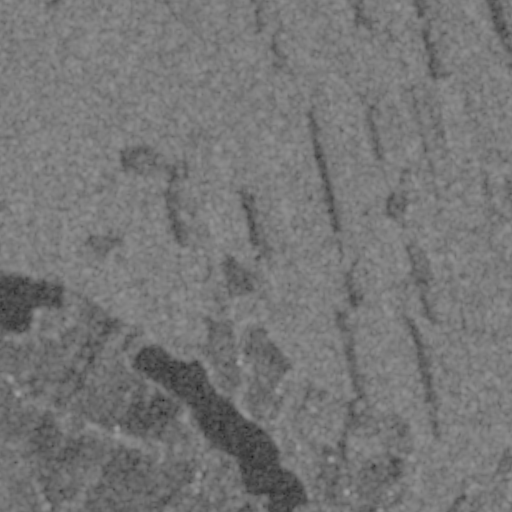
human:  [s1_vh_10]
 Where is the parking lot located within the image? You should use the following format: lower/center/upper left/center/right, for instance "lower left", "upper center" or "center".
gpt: The parking lot is located in the lower left of the image.
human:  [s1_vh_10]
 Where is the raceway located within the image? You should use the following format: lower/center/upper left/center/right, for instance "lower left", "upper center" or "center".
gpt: The raceway is located in the lower right of the image.
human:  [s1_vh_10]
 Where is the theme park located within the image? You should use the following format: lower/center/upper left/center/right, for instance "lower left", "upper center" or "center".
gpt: The theme park is located in the lower right of the image.
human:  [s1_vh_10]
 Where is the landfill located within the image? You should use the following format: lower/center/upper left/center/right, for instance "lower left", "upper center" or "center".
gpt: There is no landfill in the image.

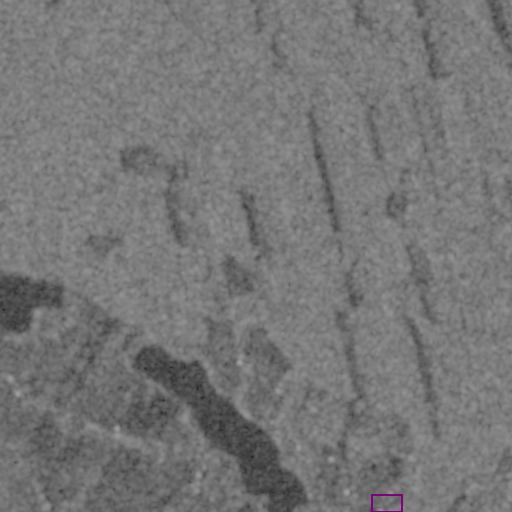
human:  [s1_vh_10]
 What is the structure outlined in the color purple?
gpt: The structure outlined in purple is a theme park.
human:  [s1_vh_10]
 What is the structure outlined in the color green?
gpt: There is no green outline.